Question: I am working on an app where I have a UITableView that has a UITextField in each cell. The textfield is attached to each row via a custom cell. Because there is no number only keypad for the iPad, I have to implement my own (I don't have a choice here). I have created custom buttons for this keyboard inside MainStoryboard, attached these buttons to a view that serves as a custom inputView. These buttons all call the same method which should enter the value of the label on the button, into the textfield. Unfortunately, this is not working. I am implementing the UITextFieldDelegate method:
'''
-(BOOL)textFieldShouldBeginEditing:(UITextField *)textField{
NSLog(@"how about here?");
return YES;
}
'''
which unfortunately does not get called when I place the cursor in any of the textfields, and not when I press any of the keys on the keypad, since I don't see any output on my xcode screen.
I attach the custom keypad to the inputView attribute of each textfield inside my "cellForRowAtIndexPath" method as follows:
'''
_cell.textField.inputView = _inputView;
'''
Can anyone see what I'm doing wrong? I figure implementing the UITextFieldDelegate would be the way to go to accomplish this (which to me appears to be very straight forward), but unfortunately I'm struggling with this. I have also included a screenshot if it helps.
Thanks in advance to all who reply.
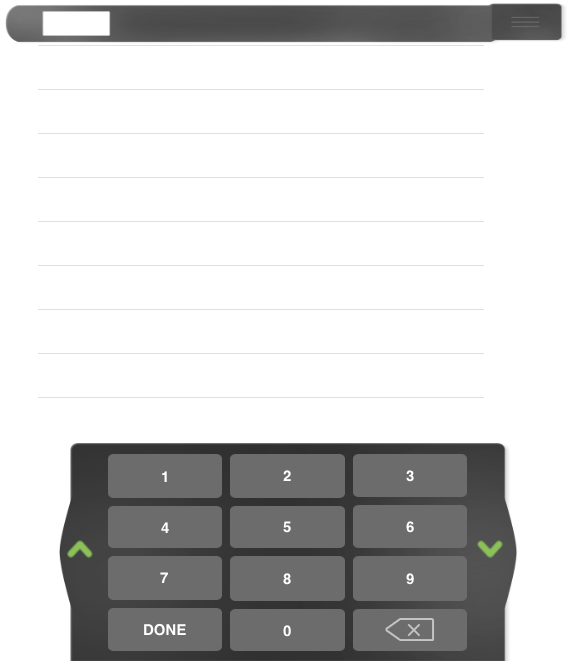
Answer: Make
'''
textField.delegate = self
'''
or
'''
_cell.textField.delegate = self;
'''
Hope this works !!!